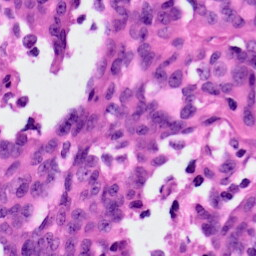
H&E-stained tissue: Ovarian